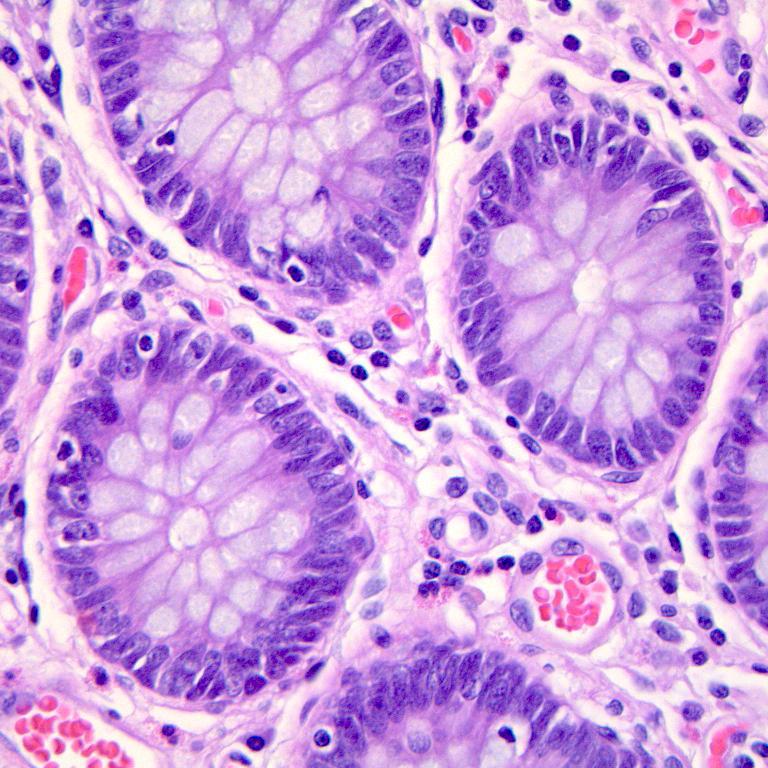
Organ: colon
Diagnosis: benign